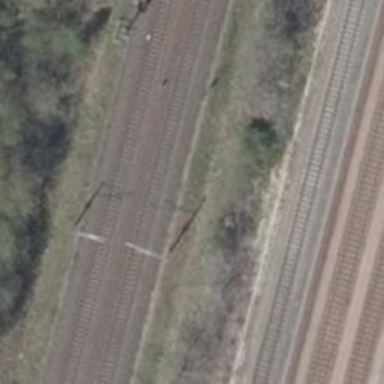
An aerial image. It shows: Milestone along the railway with catenary mast.